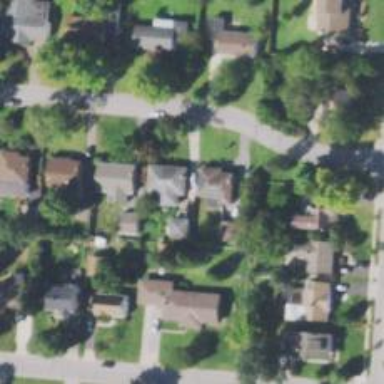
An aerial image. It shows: Residential driveway used as service road.